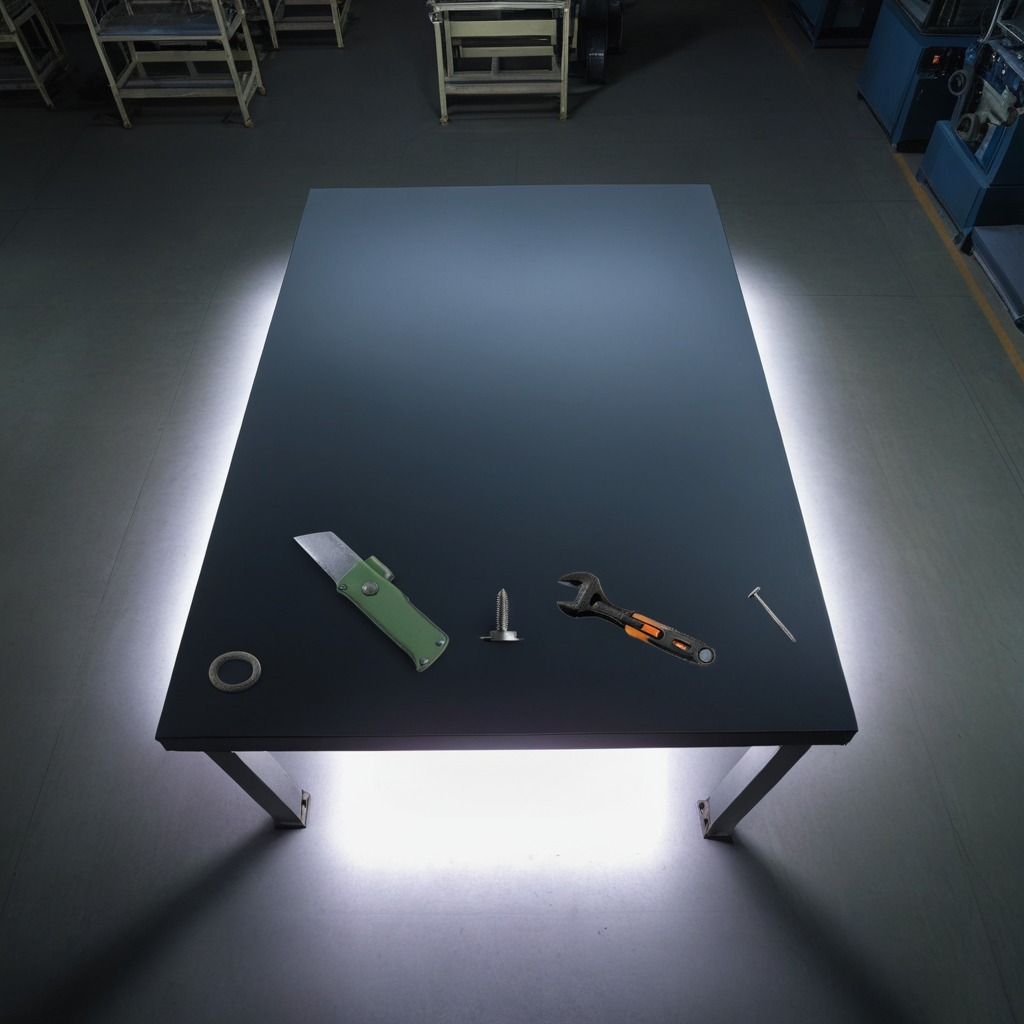
A utility knife, a flat metal washer, a metal machine screw, an iron nail, and a wrench are lying on a clean empty table in the evening.